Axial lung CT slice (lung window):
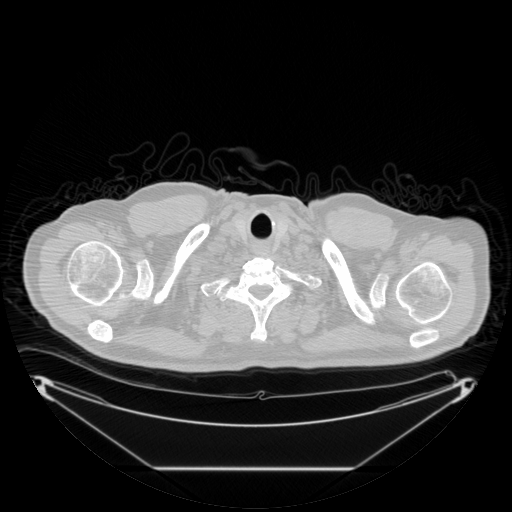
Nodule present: no